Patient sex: F
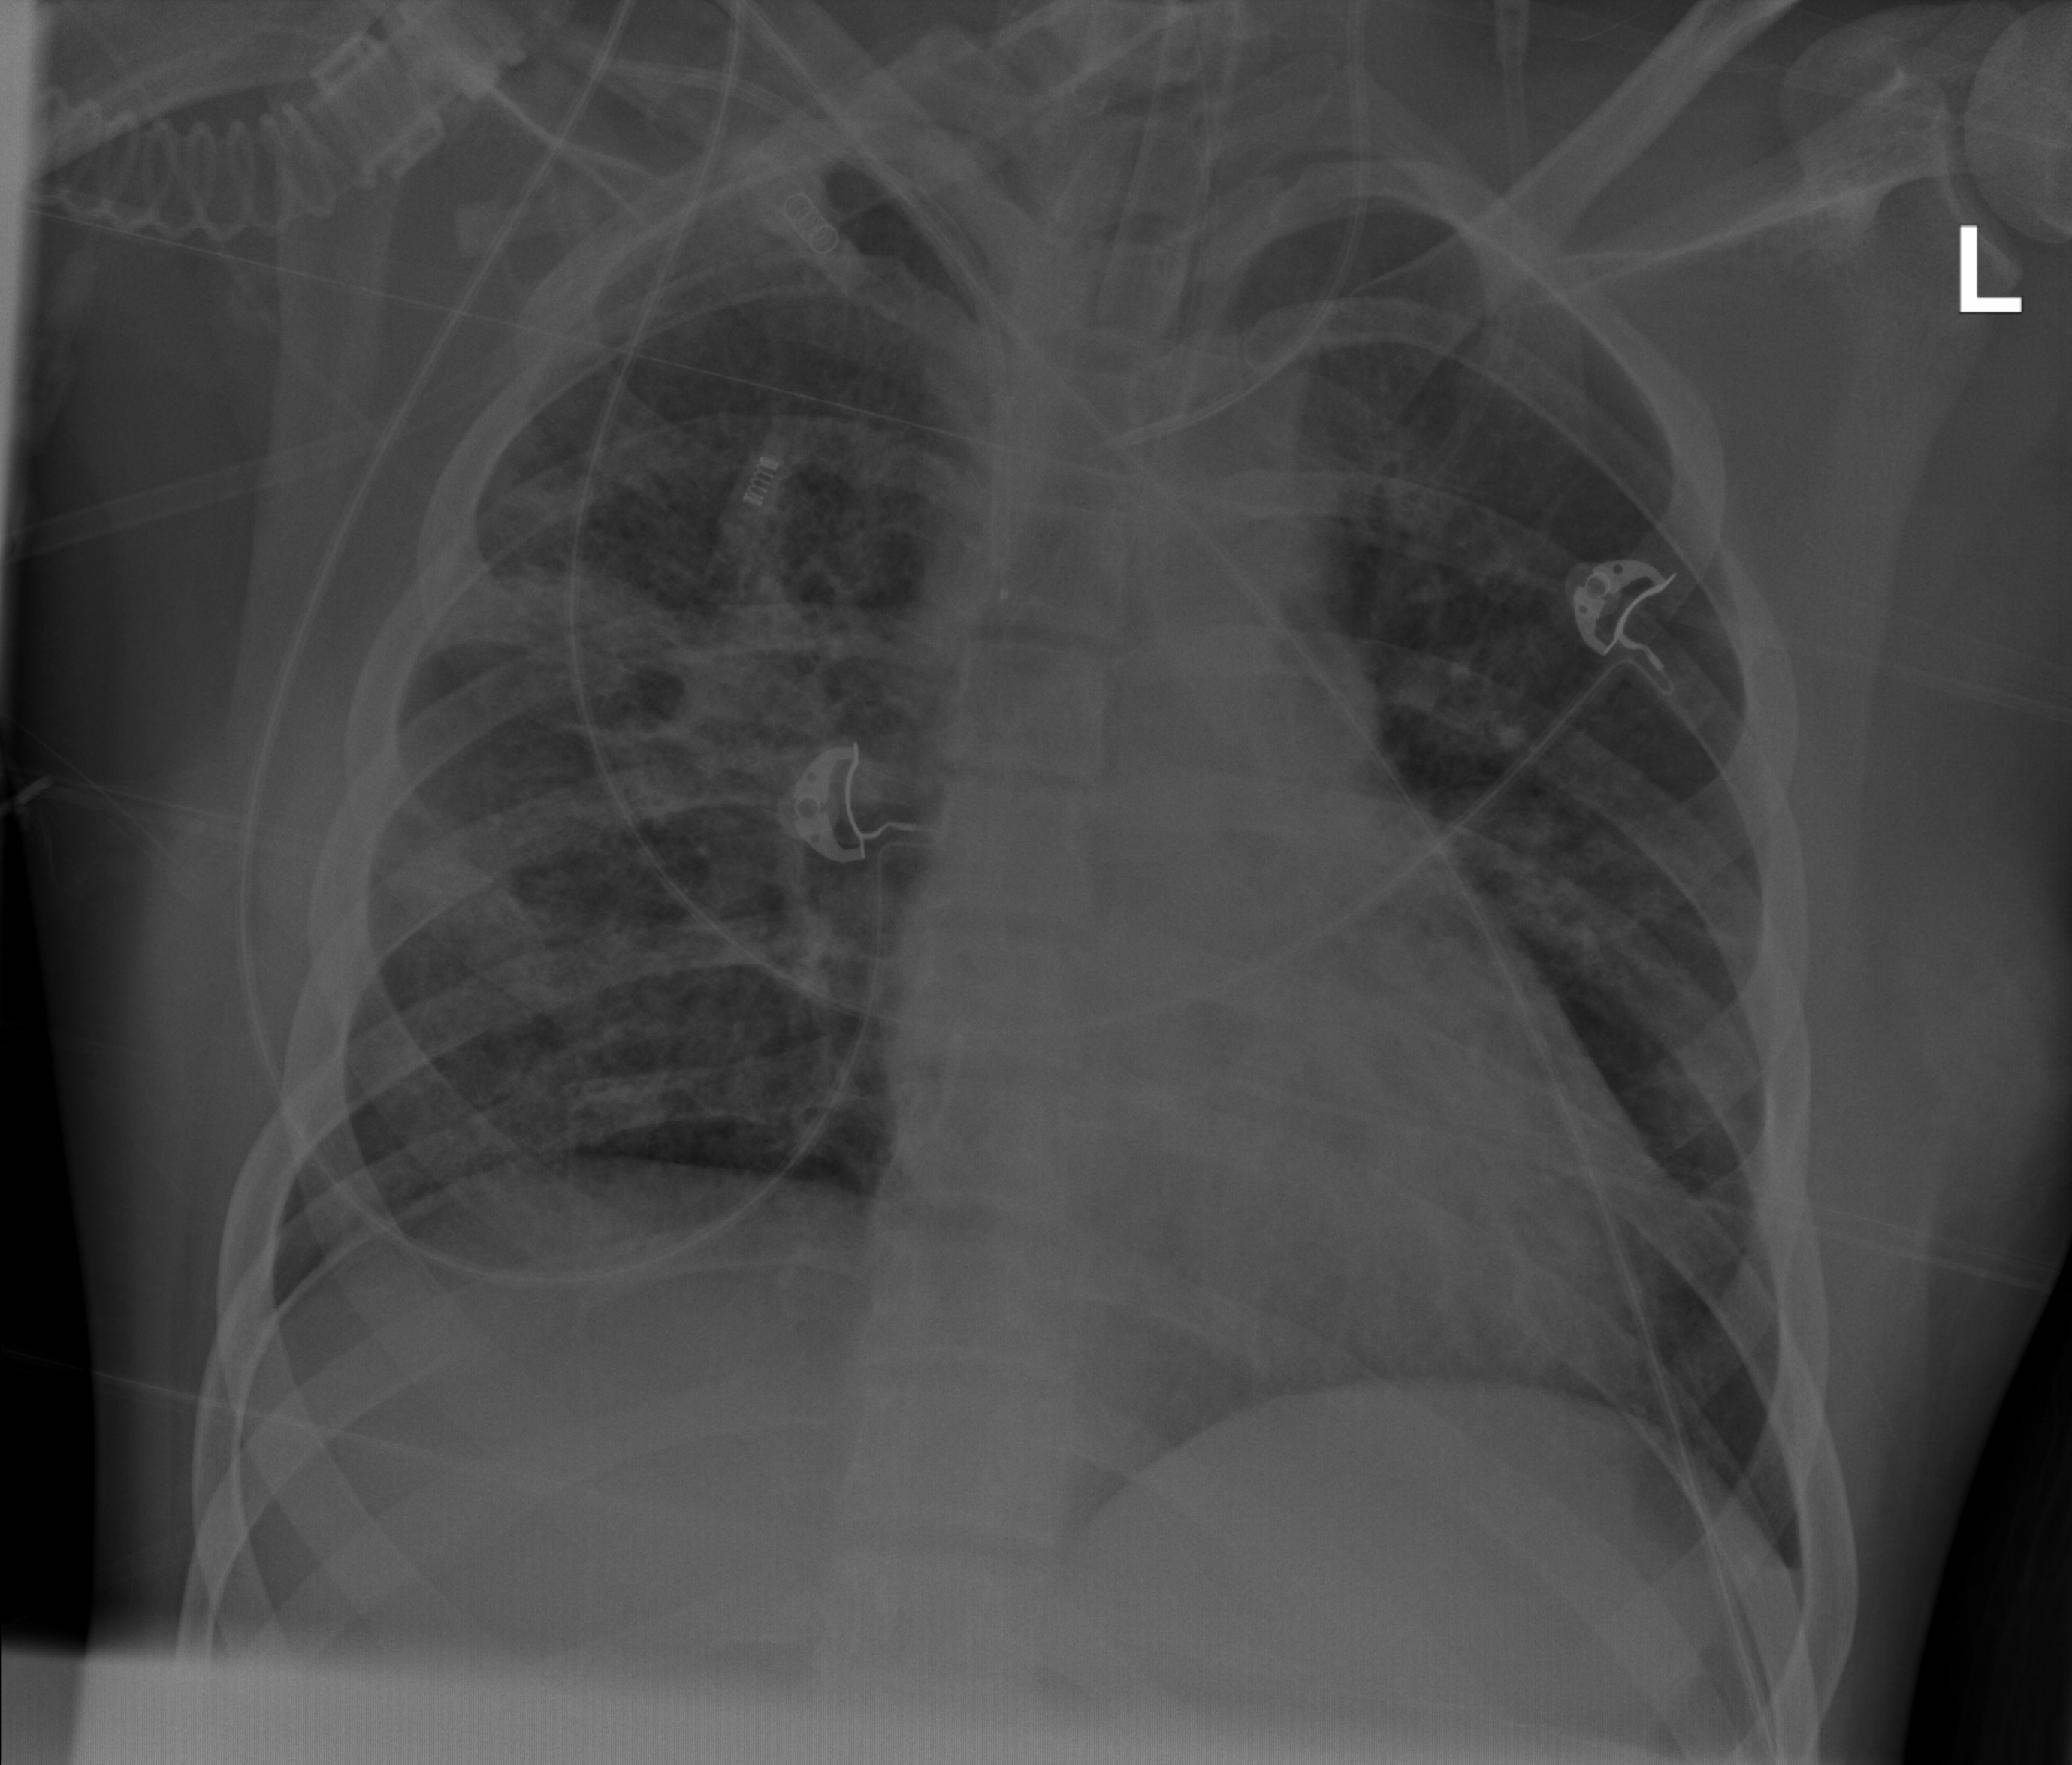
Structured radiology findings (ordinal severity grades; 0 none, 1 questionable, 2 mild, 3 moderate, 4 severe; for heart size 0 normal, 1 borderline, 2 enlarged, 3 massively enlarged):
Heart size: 0
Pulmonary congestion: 2
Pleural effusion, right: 0
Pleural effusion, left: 2
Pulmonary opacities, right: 3
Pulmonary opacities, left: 2
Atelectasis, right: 2
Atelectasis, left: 0